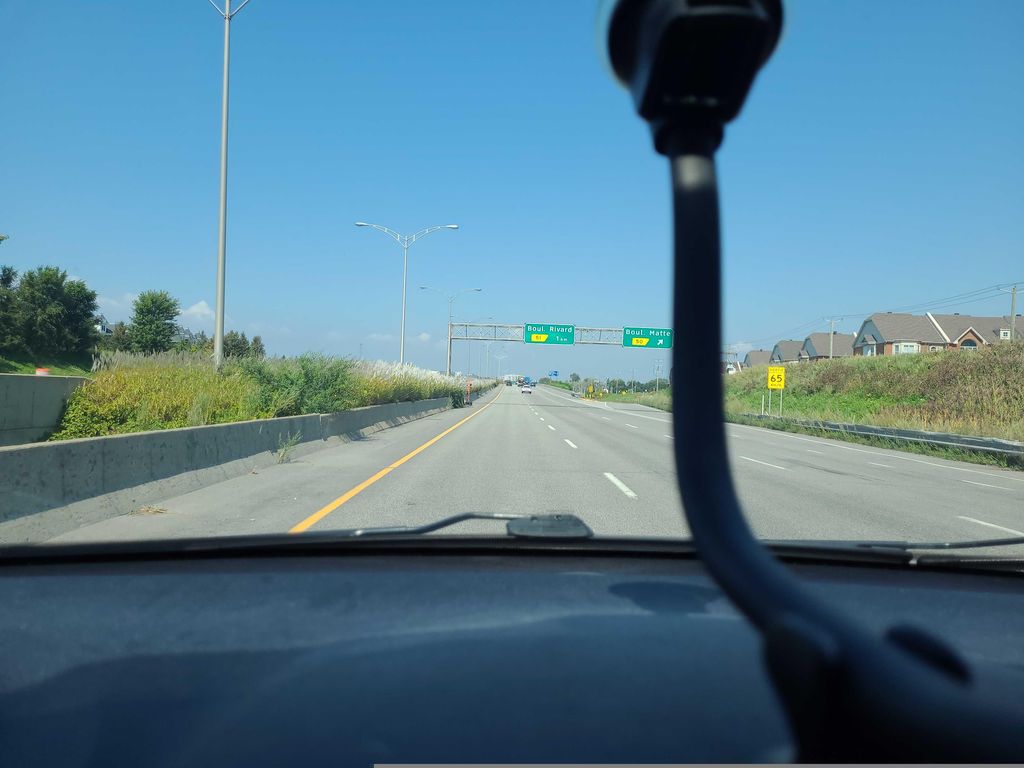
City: montreal